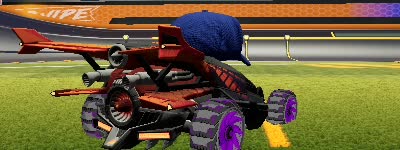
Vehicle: aftershock